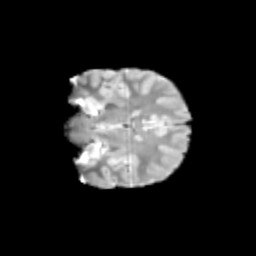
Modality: T2w
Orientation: coronal
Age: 11
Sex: female
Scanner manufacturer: siemens
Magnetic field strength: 3 T
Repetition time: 3.8 s
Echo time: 0.07 s